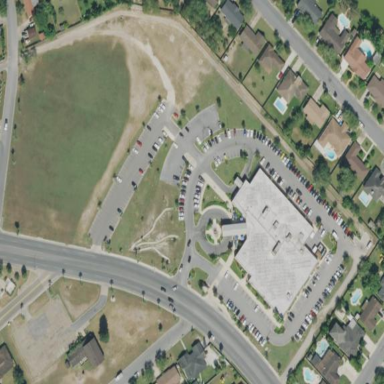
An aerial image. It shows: Healthcare facility identified as hospital.